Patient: sex M, age 64
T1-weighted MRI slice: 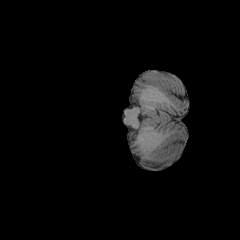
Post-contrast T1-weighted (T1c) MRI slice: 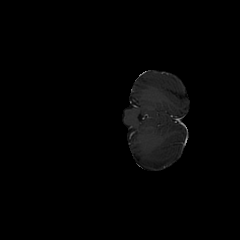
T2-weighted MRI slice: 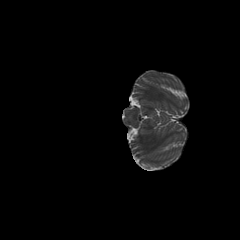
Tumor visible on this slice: no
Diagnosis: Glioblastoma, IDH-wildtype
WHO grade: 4